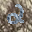
Label: 2